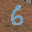
Label: 6